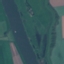
Land use / land cover: River